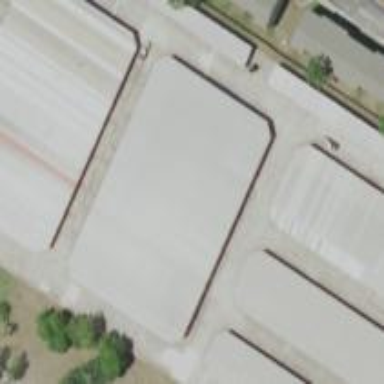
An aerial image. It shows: Storage rental shop.